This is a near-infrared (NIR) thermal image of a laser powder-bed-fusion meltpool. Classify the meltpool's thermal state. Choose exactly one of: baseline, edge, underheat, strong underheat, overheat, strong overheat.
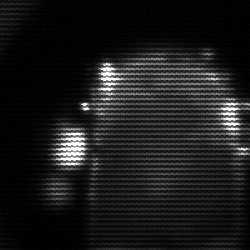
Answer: baseline